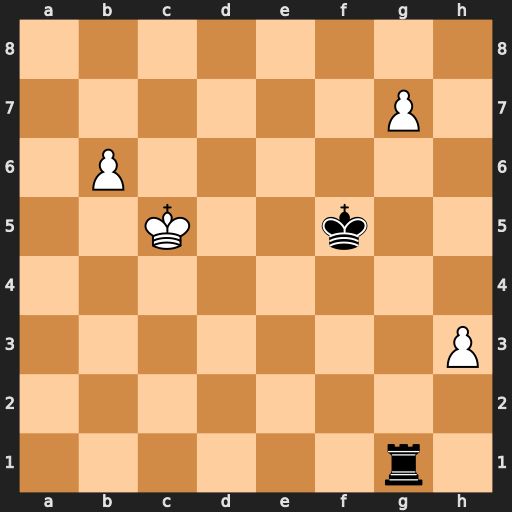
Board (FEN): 8/6P1/1P6/2K2k2/8/7P/8/6r1
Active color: w
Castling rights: -
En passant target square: -
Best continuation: b7 Rxg7 b8=Q